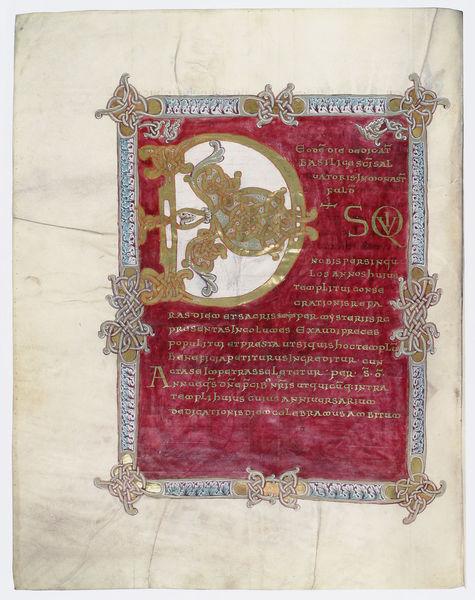
Titel: Göttinger Sakramentar
Institution: Göttingen, Staats- und Universitätsbibliothek
Schlagwörter: blau, weiß, rot, ornament, bibel, falten, rahmen, gold, hellblau, schrift, papier, ornamente, verzierung, buch, druck, seite, text, initiale, pergament, wappen, griechisch, grund, miniatur, palimpsest, latein, initial, buchmalerei, kalligrafie, papyros, minuskel, karolingisch, flechtmuster, buchkunst, initialie, a, d, dekariert, sq